Question: Why coveralls does report the function or methods as not covered when body is covered?
Take a look at <URL> -- the entire body is covered but the method is not marked as covered.
I checked coverage on another project, JavaScript and it seems that it works for these so I suspect this is a bug, of Coverage or the configuration.
Update: I am starting to believe this is not a problem of Coveralls but a problem of pytest-cov because even the generated coverage.xml seems to mark member definitions and comments as not covered in PyCharm (see line 226, no reason to consider it not covered when the full body is covered).

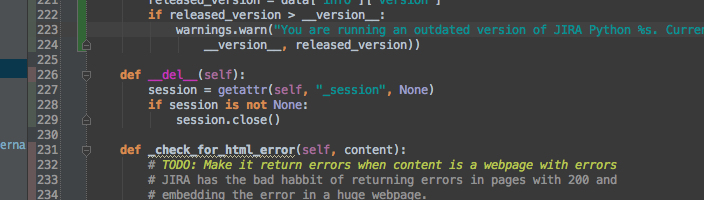
Answer: I manage to fix the problem, it was due to the way I was calling coverage, I was importing something from the module before starting coverity.
Coverage was added at runtime when you did 'python setup.py test', if the module was present.
Take a look at <URL> - and you will find the trick that I had to implement for loading the from the module without importing the module.
Importing a module before starting coverage will get you into cases where coverage is incomplete or not run at all.